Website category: sports
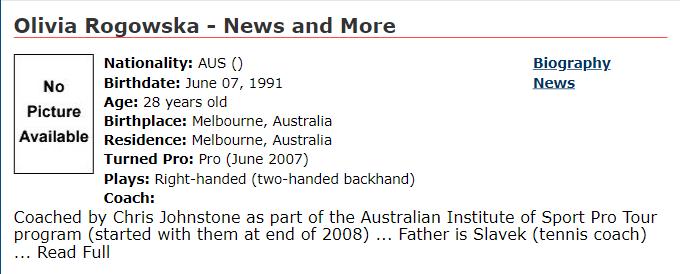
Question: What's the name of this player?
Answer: Olivia Rogowska

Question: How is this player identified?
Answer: Olivia Rogowska

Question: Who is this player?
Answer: Olivia Rogowska

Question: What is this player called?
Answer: Olivia Rogowska

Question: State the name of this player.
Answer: Olivia Rogowska

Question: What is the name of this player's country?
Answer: AUS

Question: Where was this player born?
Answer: AUS

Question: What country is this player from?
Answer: AUS

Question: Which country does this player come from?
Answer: AUS

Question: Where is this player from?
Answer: AUS

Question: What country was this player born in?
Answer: AUS

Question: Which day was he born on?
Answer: June 07, 1991

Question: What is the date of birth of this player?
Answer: June 07, 1991

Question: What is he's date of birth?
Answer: June 07, 1991

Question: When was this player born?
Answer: June 07, 1991

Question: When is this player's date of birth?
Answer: June 07, 1991

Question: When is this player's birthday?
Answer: June 07, 1991

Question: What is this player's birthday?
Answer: June 07, 1991

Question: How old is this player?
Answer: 28 years old

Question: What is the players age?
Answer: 28 years old

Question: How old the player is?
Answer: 28 years old

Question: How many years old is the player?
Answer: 28 years old

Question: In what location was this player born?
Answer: Melbourne, Australia

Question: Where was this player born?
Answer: Melbourne, Australia

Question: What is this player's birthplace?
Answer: Melbourne, Australia

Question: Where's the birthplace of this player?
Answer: Melbourne, Australia

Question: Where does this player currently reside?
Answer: Melbourne, Australia

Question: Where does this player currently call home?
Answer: Melbourne, Australia

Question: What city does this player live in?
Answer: Melbourne, Australia

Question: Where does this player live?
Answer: Melbourne, Australia

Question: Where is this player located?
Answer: Melbourne, Australia

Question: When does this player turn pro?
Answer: Pro (June 2007)

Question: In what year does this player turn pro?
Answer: Pro (June 2007)

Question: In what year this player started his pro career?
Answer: Pro (June 2007)

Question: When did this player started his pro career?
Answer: Pro (June 2007)

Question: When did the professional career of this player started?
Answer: Pro (June 2007)

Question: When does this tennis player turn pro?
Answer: Pro (June 2007)

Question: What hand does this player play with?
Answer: Right-handed (two-handed backhand)

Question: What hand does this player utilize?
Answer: Right-handed (two-handed backhand)

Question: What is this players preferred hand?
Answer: Right-handed (two-handed backhand)

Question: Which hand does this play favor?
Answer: Right-handed (two-handed backhand)

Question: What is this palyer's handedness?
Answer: Right-handed (two-handed backhand)